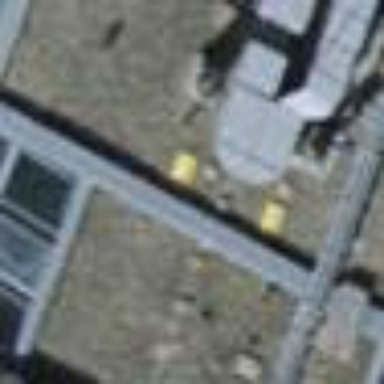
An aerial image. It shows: Service building with flat roof made of gravel.